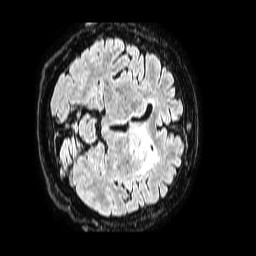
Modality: FLAIR
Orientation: axial
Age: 79
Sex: female
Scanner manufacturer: philips
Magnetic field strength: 1.5 T
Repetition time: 4.8 s
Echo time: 0.3 s